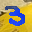
Label: 3